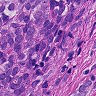
Metastatic tissue present: yes